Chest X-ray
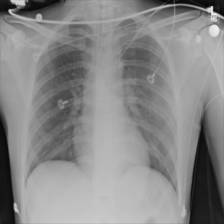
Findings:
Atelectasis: negative
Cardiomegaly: negative
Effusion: negative
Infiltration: negative
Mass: negative
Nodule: negative
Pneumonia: negative
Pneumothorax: negative
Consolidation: negative
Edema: negative
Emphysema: negative
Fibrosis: negative
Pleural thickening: negative
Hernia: negative